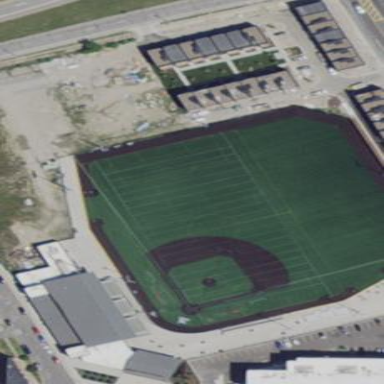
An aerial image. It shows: Baseball stadium for leisure land sports.